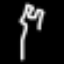
Label: fork